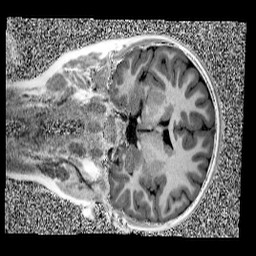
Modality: UNIT1
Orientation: coronal
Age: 11
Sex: female
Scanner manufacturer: siemens
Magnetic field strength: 3 T
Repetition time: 4 s
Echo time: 0.00299 s